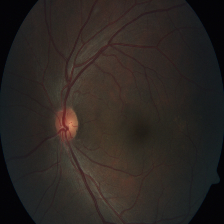
Diabetic retinopathy grade: Severe